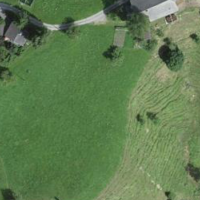
EUNIS habitat code: 24
Species observed at this site:
Plantago media
Ilex aquifolium